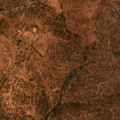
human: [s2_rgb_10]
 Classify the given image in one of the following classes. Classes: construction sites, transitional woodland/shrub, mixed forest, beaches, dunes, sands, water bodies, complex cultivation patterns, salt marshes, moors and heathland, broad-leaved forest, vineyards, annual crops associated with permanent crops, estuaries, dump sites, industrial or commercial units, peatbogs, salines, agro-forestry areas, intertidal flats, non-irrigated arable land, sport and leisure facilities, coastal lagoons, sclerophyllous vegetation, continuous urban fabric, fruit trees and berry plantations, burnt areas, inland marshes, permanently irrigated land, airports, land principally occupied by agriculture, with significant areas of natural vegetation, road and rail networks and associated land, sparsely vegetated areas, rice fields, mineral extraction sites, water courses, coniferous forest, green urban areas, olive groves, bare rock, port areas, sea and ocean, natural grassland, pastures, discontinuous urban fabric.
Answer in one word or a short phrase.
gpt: non-irrigated arable land, agro-forestry areas